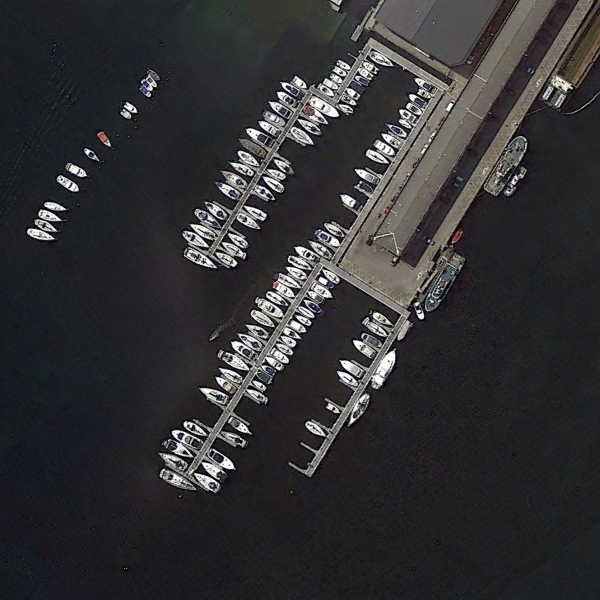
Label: Port